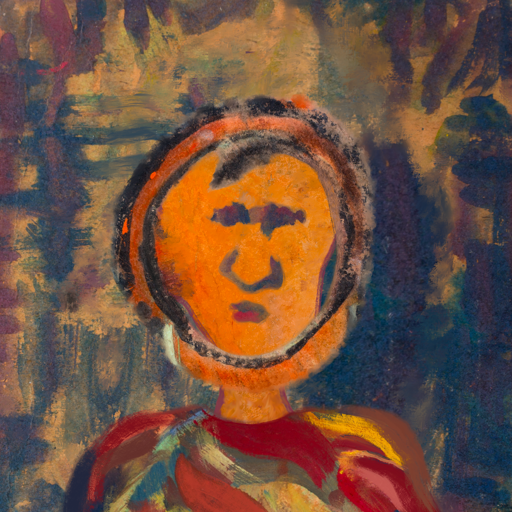
Background: InTheSun, Head And Neck Front: Hypocrite, Face Front: In_The_Sun, Bust: Mother_And_Son_Son, Hair Front: Childish, Head Accessory: Blank, Second Necklace: Blank, Necklace: Blank, Baby: Blank